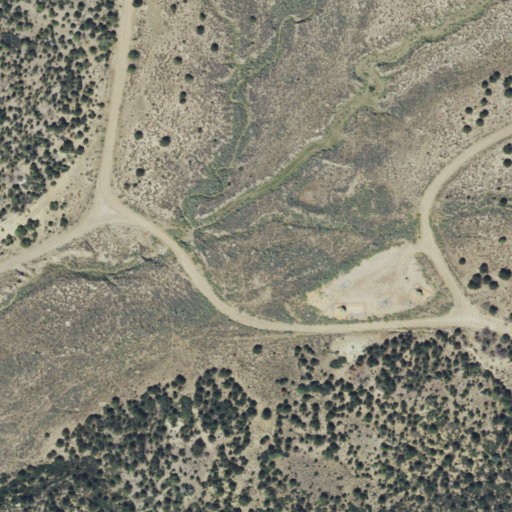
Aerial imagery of valley in Colorado named East Pump Canyon containing shrub, evergreen forest, deciduous forest, and low intensity development